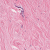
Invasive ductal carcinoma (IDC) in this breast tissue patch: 0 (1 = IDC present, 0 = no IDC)